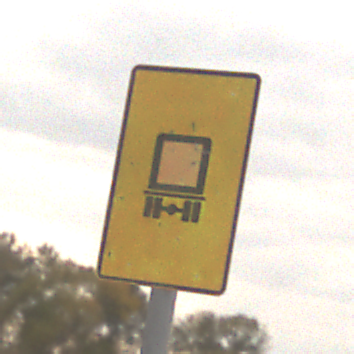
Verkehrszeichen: KennzeichnungspflichtigeFahrzeugeGefaehrlicheGueterOhnePfeilsymbol
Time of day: MorningAfternoon
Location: Outdoor (Nature)
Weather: Overcast
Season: NotSpecified
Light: Natural